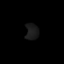
Tissue: prostate
Cell type: Epithelial cells
Senescence score: 0.3551
Nuclear area (px): 199
Mean DAPI intensity: 27.075